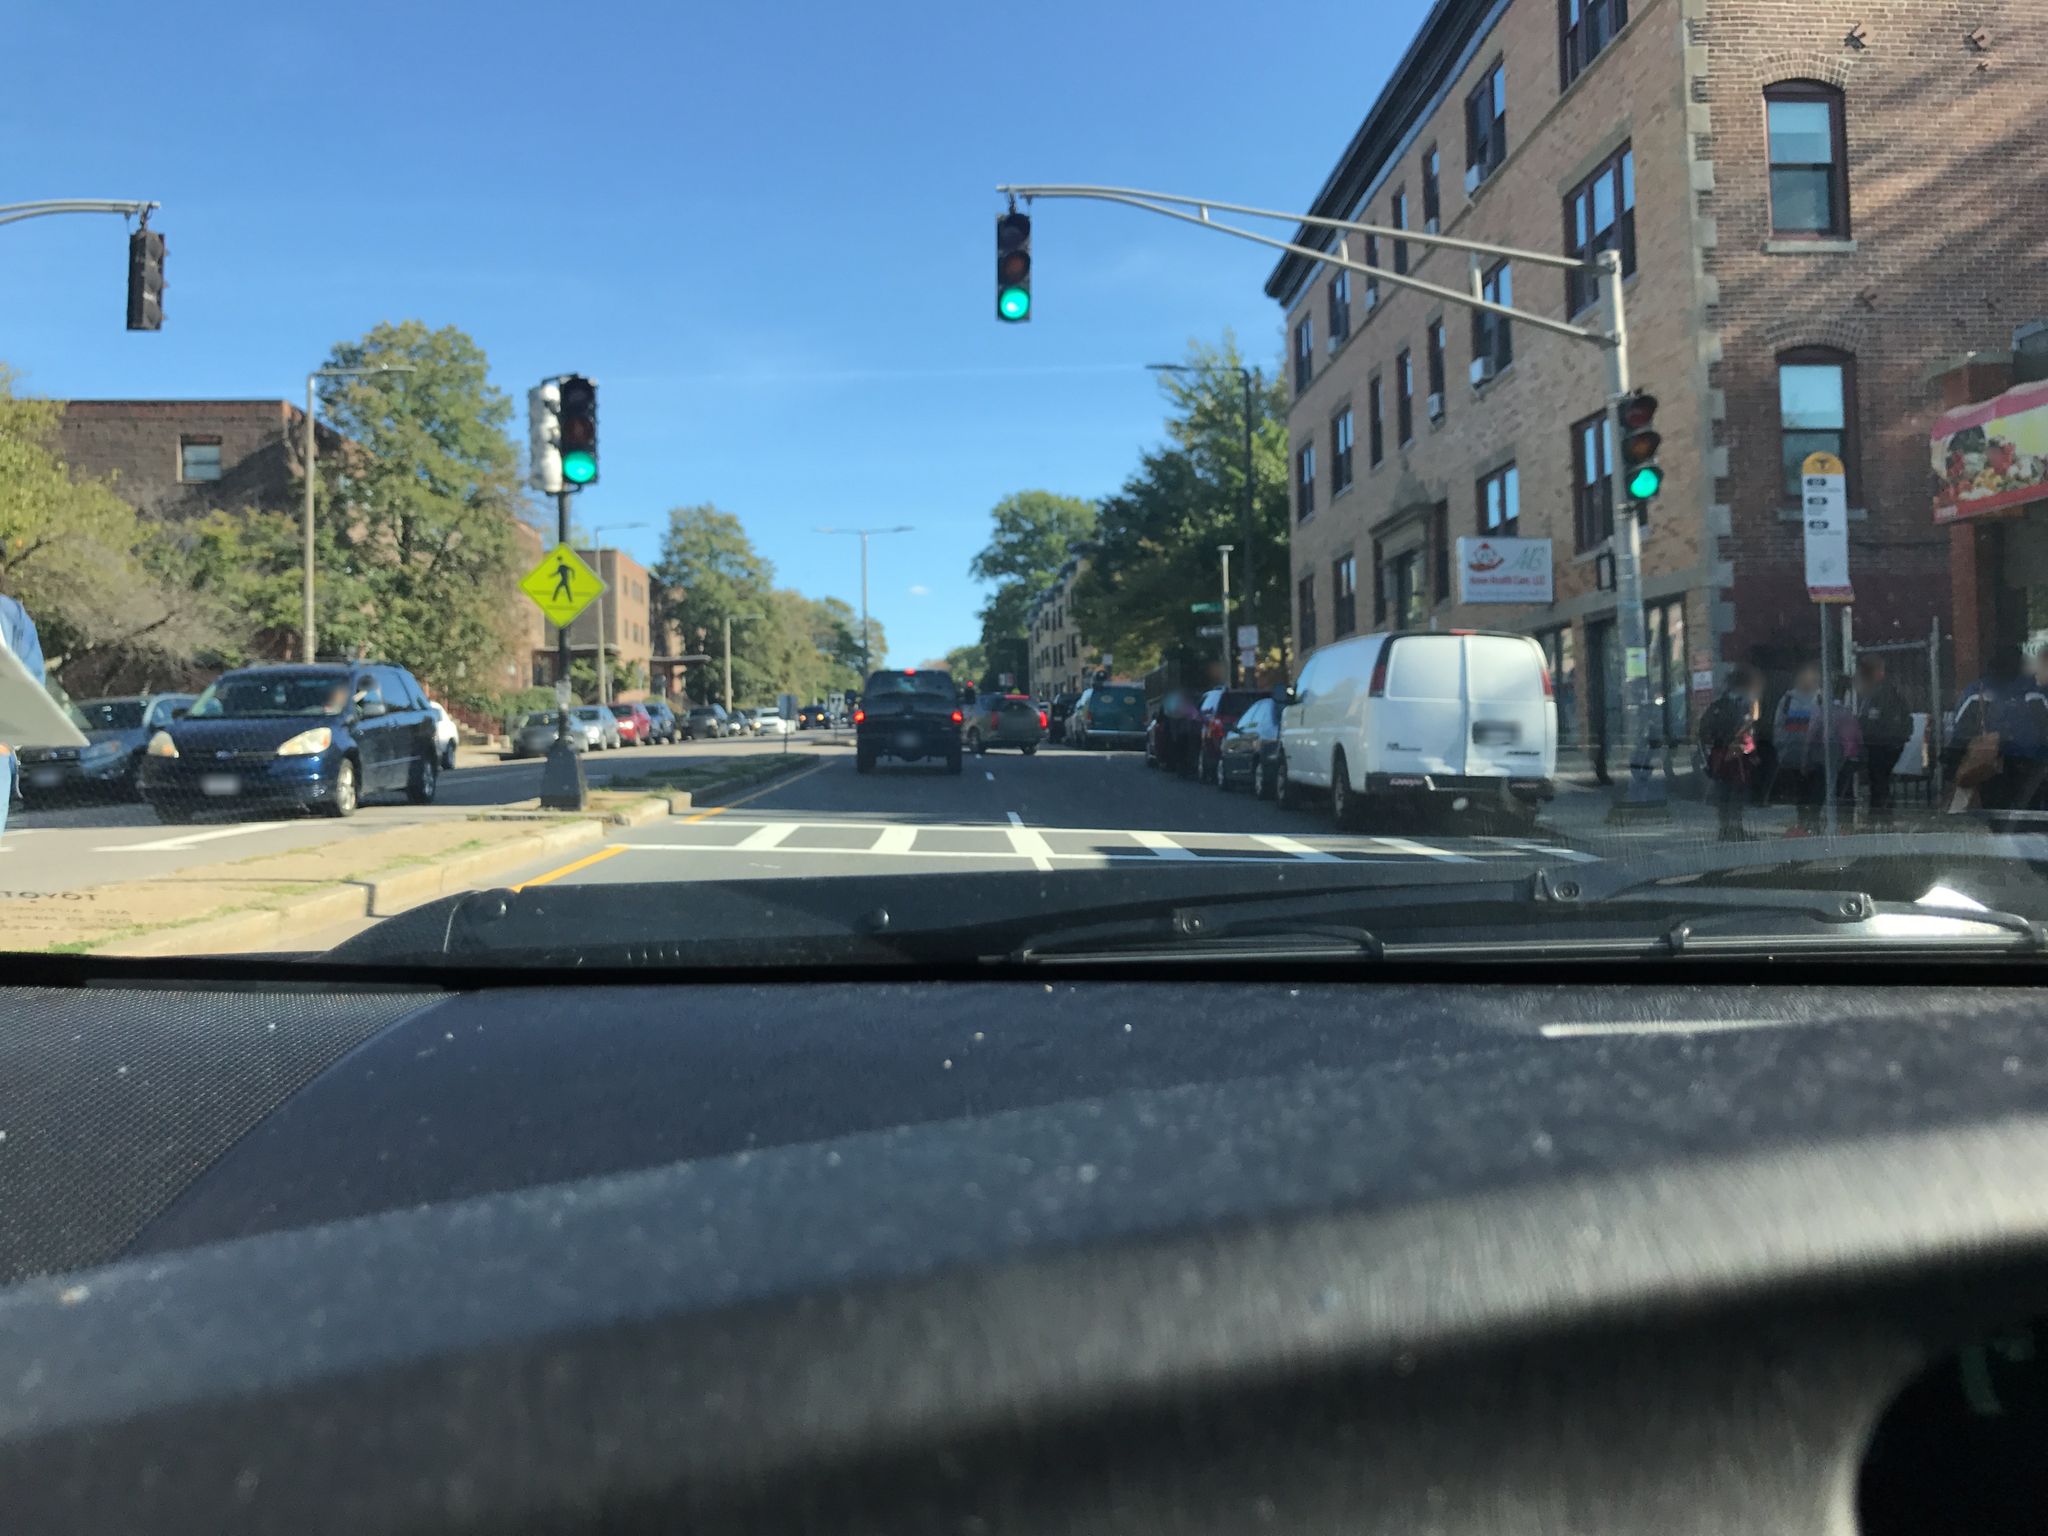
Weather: clear
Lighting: day
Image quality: good
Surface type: driving surface
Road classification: busway
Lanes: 2
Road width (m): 25.9
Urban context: urban centre
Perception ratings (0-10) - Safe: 6.55, Lively: 8.25, Beautiful: 6.78, Boring: 1.53, Depressing: 4.73, Wealthy: 2.86